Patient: sex M, age 45
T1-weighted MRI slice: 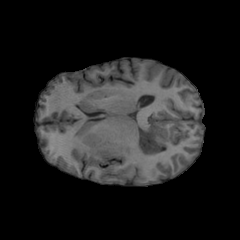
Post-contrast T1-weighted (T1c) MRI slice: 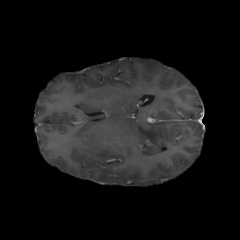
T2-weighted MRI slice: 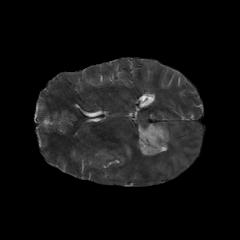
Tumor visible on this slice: yes
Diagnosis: Astrocytoma, IDH-mutant
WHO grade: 2